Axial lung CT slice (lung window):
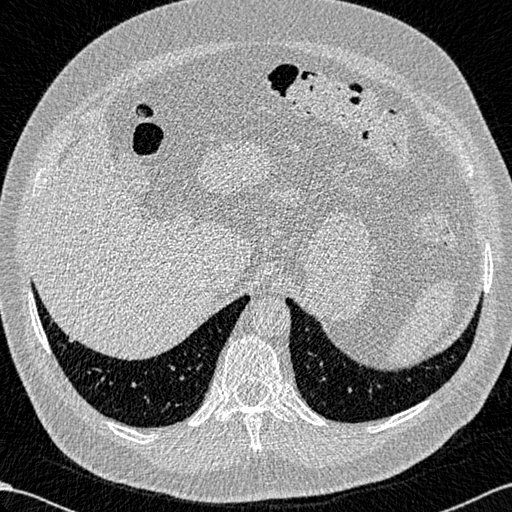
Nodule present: no